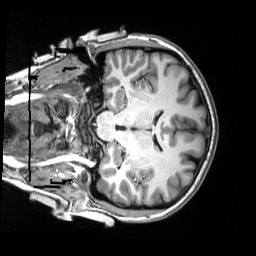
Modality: T1w
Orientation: coronal
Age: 29
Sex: female
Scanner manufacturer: siemens
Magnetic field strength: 3 T
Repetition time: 2.53 s
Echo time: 0.0033 s